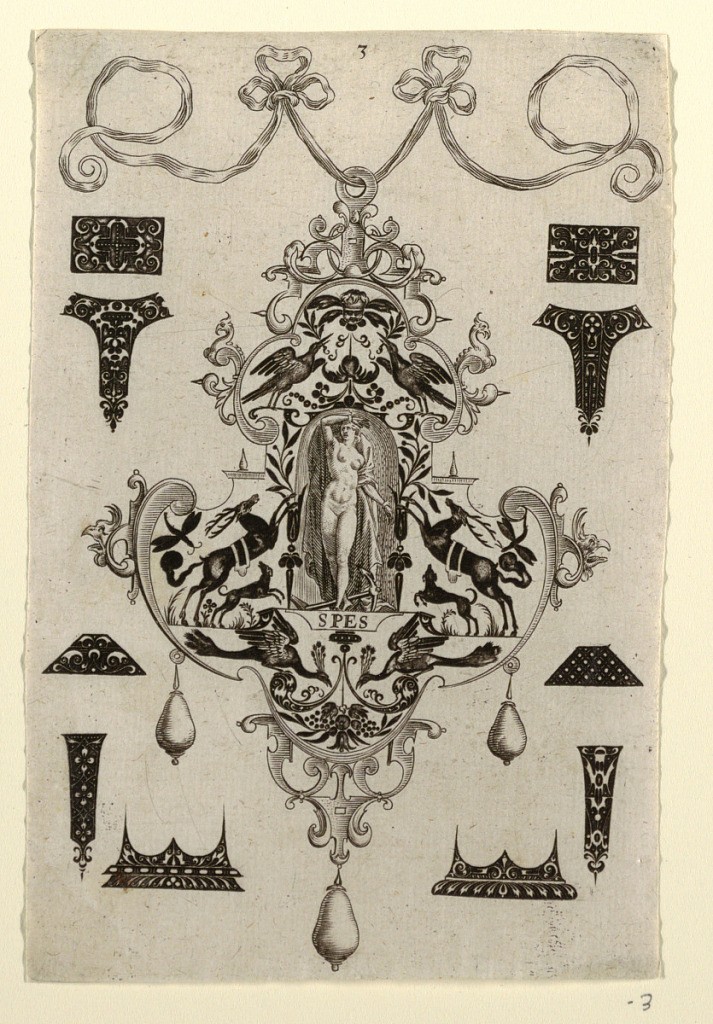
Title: Pendant Design with the Virtue Hope, Plate 3, from a series of eight pendant designs with the cardinal virtues
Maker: Johann Theodor de Bry, German, 1561 - 1623
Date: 1616–23
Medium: Engraving on paper
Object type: Print
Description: Pendant design with animal motifs and hanging pearls.  Central Image:  nude women (Hope) looks heavenward.  Inscribed below image: "SPES".    Surrounding the pendant are blackwork ornament designs for enamelists, mostly showing possibilities for the top and sides of rings.  (Matted with 6161.1-1/2, 4.2000)